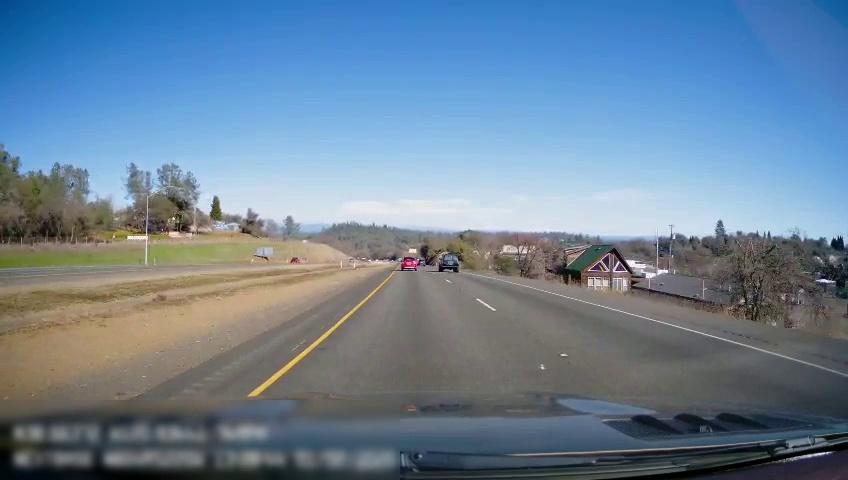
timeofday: Day
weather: Sunny
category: Drivable Space
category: Drivable Space
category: Vehicles | SUV
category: Vehicles | SUV
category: Lanes | Current Lane
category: Lanes | Current Lane
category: Lanes | Alternate Lane